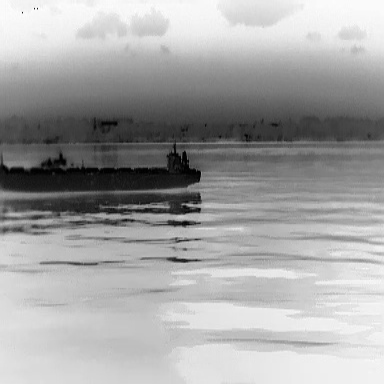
There is a liner in the infrared image.